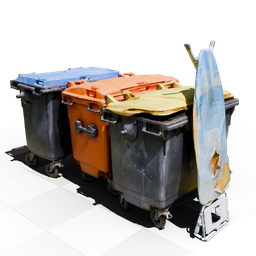
Label: tools